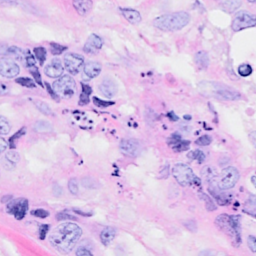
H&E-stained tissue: Breast